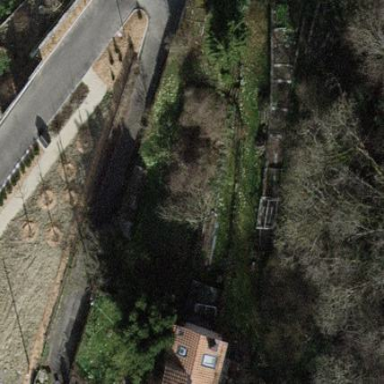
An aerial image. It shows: Garden area designated for leisure land.